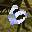
Label: 6